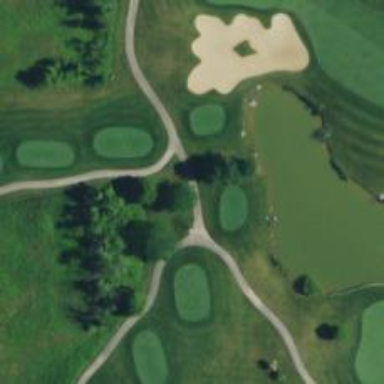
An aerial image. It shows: Service road used as golf cart path.